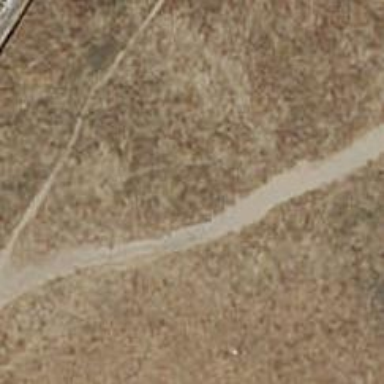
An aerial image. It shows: Dirt path.